Interaction volume radius: 5 \u00c5
Interaction volume height: 20 \u00c5
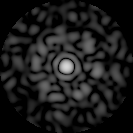
Disorder parameter: 0.8024